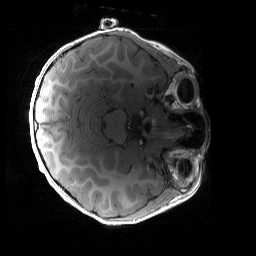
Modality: T1w
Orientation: axial
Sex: male
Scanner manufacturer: siemens
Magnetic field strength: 3 T
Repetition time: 1.9 s
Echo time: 0.00243 s